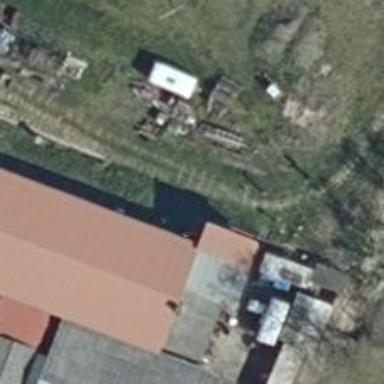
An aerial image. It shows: Narrow-gauge railway siding used for service purposes.